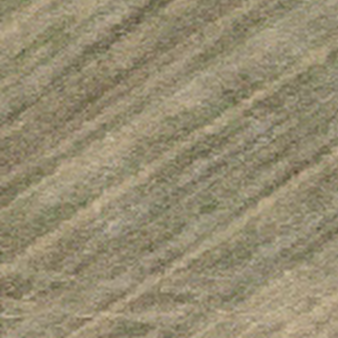
Label: other